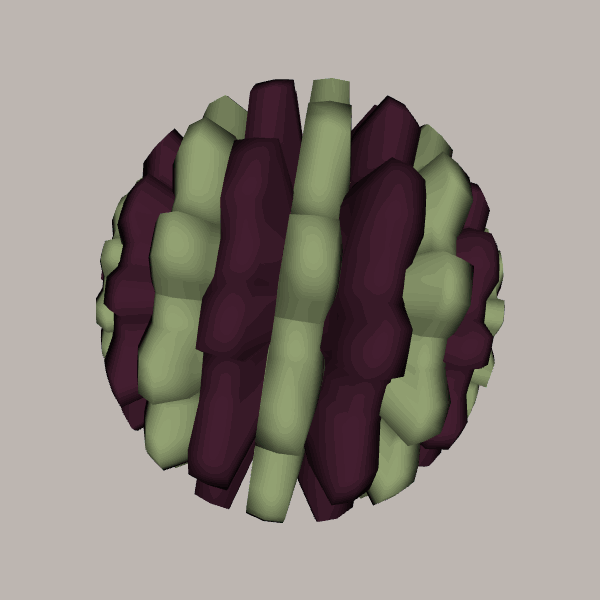
Background: light